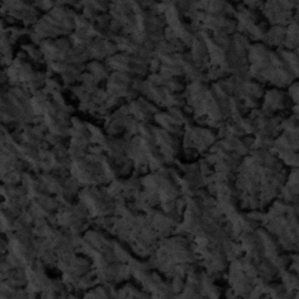
Label: frost